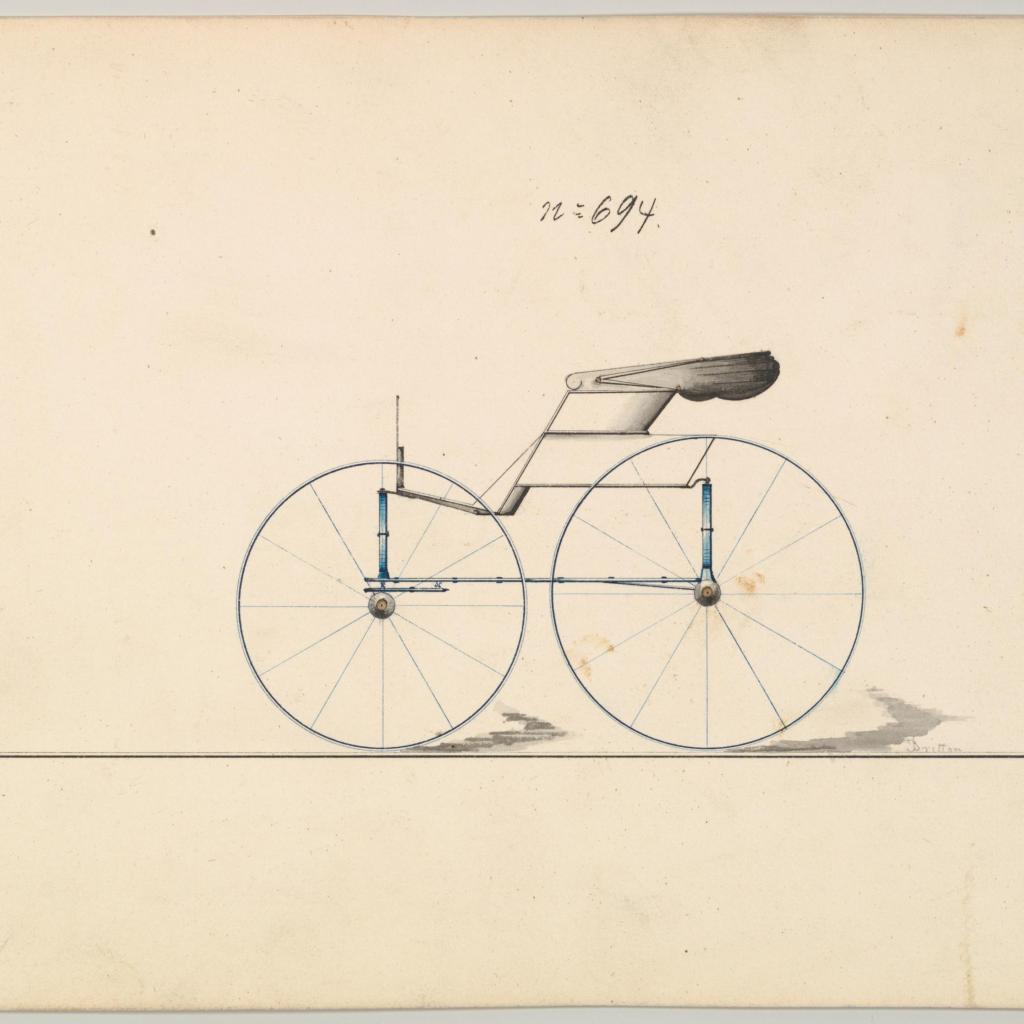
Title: Wagon #694
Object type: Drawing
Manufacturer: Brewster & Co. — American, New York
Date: ca. 1870
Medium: Pen and black ink, watercolor
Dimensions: sheet: 6 9/16 x 10 1/8 in. (16.7 x 25.7 cm)
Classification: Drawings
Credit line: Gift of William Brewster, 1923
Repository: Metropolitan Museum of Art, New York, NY